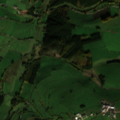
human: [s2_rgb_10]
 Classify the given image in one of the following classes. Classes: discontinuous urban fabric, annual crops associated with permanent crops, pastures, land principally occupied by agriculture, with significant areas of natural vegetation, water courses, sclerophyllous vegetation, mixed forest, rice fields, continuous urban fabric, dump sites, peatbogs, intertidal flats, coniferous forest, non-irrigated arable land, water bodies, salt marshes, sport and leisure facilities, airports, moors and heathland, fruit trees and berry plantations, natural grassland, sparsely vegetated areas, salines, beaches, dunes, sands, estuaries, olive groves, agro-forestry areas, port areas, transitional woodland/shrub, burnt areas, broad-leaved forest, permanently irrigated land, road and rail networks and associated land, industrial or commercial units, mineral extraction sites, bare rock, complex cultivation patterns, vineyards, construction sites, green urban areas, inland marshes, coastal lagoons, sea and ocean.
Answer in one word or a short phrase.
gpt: pastures, complex cultivation patterns, land principally occupied by agriculture, with significant areas of natural vegetation, mixed forest